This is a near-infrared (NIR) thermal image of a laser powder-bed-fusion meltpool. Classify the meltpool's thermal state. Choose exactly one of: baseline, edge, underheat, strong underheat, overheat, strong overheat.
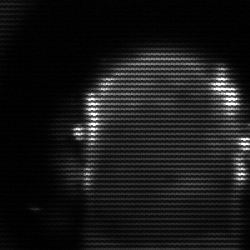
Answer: baseline